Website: crate-barrel
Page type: account-dashboard
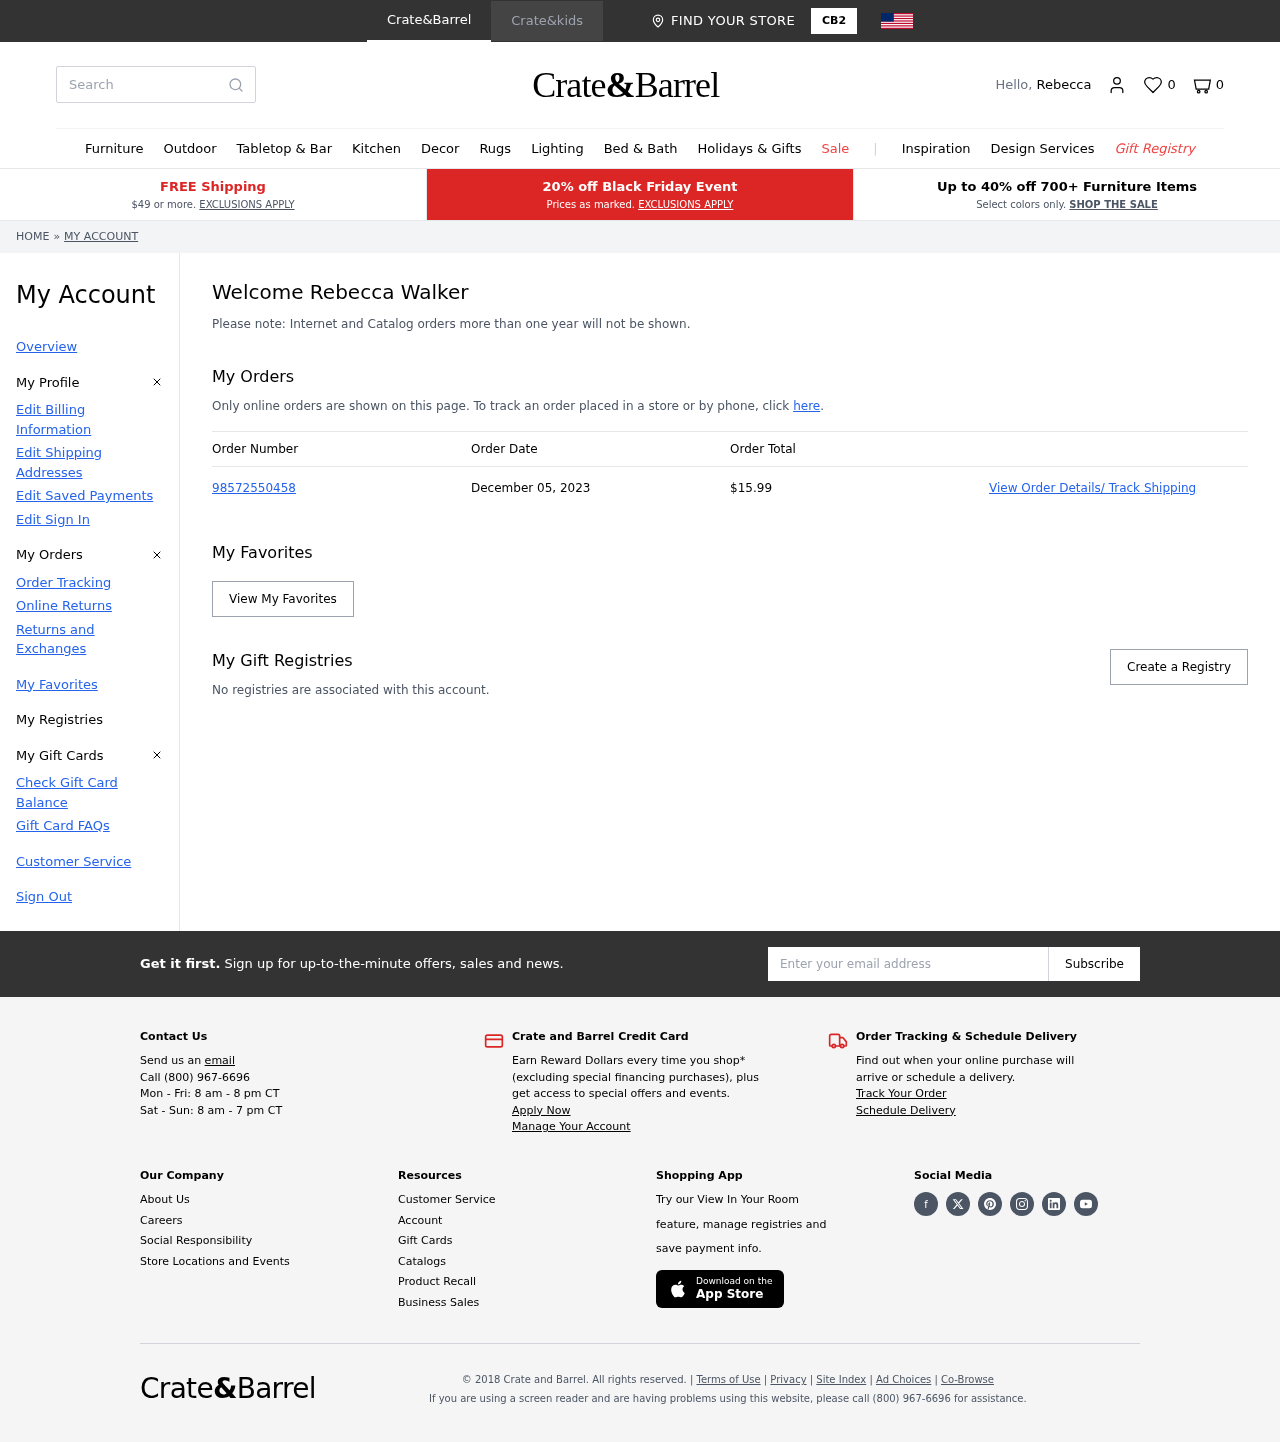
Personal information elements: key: PII_EMAIL
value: rebecca.walker@yahoo.com
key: PII_FIRSTNAME
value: Rebecca
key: PII_FULLNAME
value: Rebecca Walker
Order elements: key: ORDER_NUM_ITEMS
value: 0
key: ORDER_NUMBER
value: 98572550458
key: ORDER_DATE
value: December 05, 2023
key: ORDER_TOTAL
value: $15.99
Search elements: key: HEADER_SEARCH
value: Search
Other elements: key: FAVORITES_COUNT
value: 0